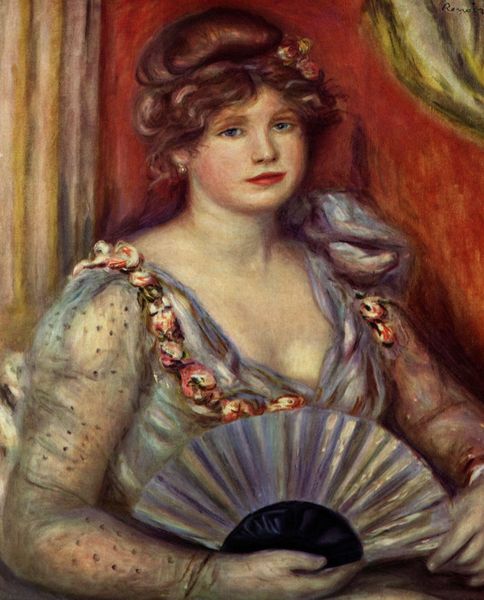
Titel: Dame mit Fächer
Künstler: Pierre Auguste Renoir
Standort: New York (New York)
Institution: Collection Durand-Ruel
Schlagwörter: blau, gemälde, hand, schatten, weiß, gelb, grün, impressionismus, sitzen, ausschnitt, blume, blumen, braun, brust, busen, frau, frisur, grau, haar, handschuh, handschuhe, hell, hintergrund, kleid, licht, mund, nase, ohrring, raum, renoir, schwarz, säule, blick, blüten, dame, rosen, rot, fächer, jung, wand, arm, augen, blass, falten, gesicht, haarschmuck, kleidung, ärmel, bildnis, hände, portrait, porträt, signatur, vorhang, öl, haare, sitzend, ohrringe, girlande, dekolletee, dekoltee, lippen, locken, madame, rosa, traurig, brüste, dutt, farbig, wangen, tüll, farbe, violett, dick, gardine, tapete, lippenstift, decolleté, rothaarig, unterschrift, monogramm, tupfen, kranz, halbfigurig, verschwommen, expressiv, durchsichtig, zierde, taft, gaze, pünktchen, geschmückt, luftig, farbenfroh, plump, decolette, dekolette, decollette, pummelchen, e, signatur+, hüsch, rosenborte, fächer renoir, durchscihtig